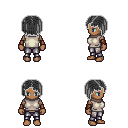
a pixel art fantasy rpg character, female body template, human, dark skin, white sleeveless shirt, metal pants, gray pageboy hairstyle, leather bracers, four views (front, back, left, right), 2x2 character sprite sheet, small pixel art, hard edges, no anti-aliasing